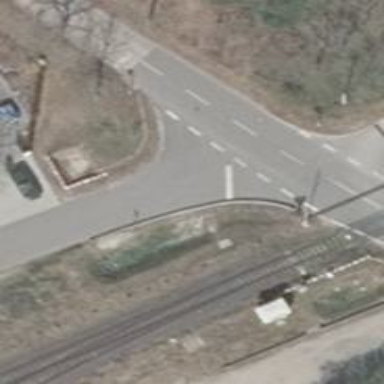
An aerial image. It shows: Road with "give way" sign.